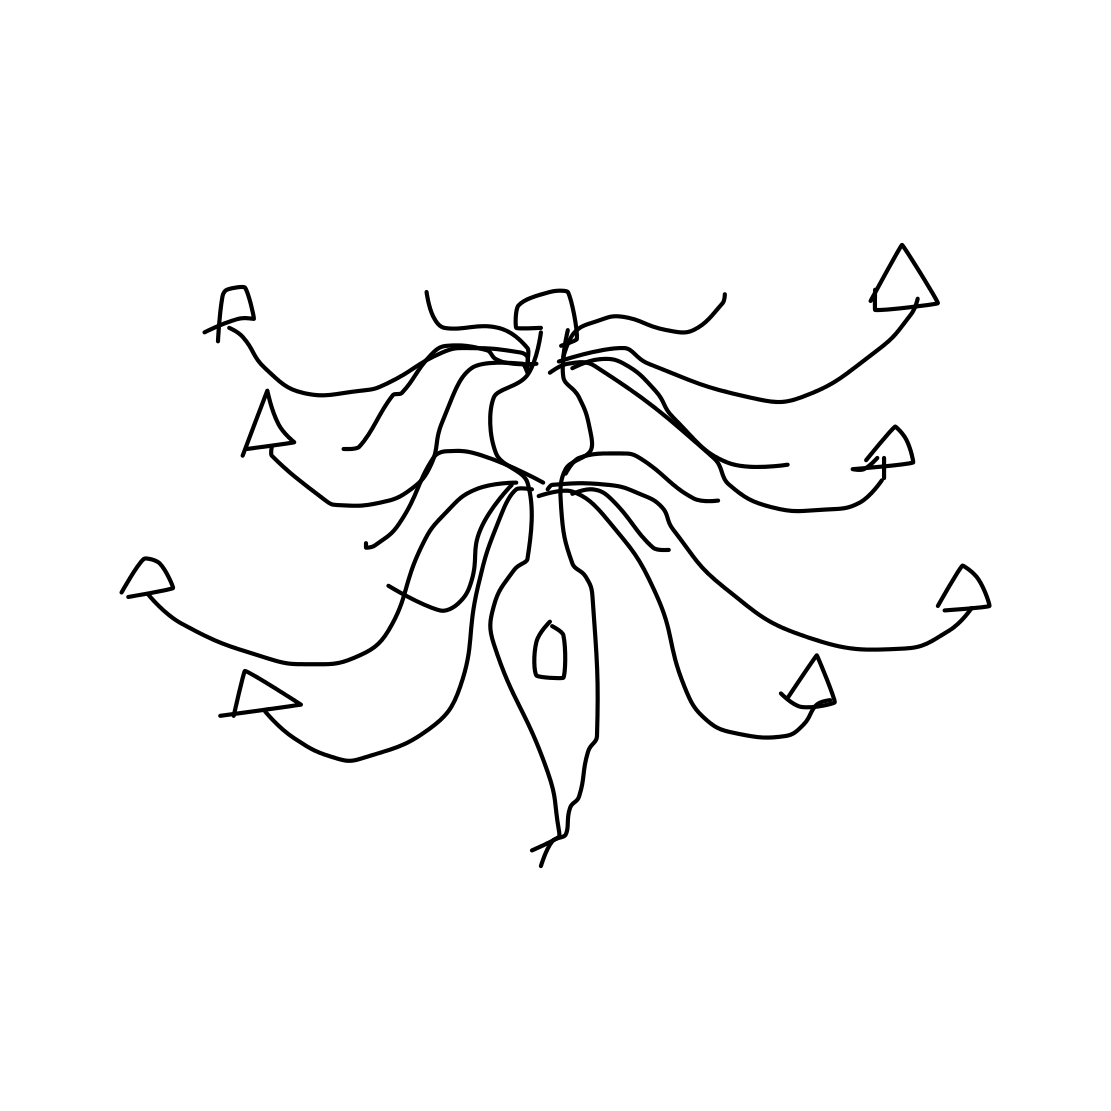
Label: chandelier